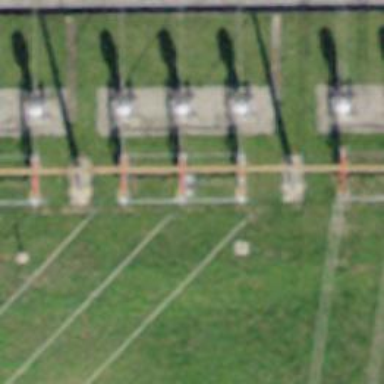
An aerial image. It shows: Insulator used in power equipment.